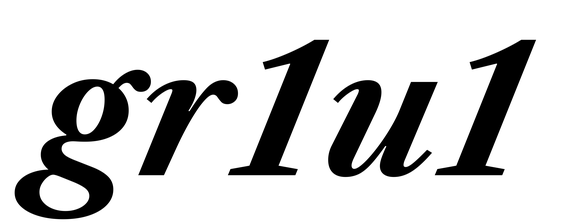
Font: LibreCaslonText-Italic_Bold_Italic